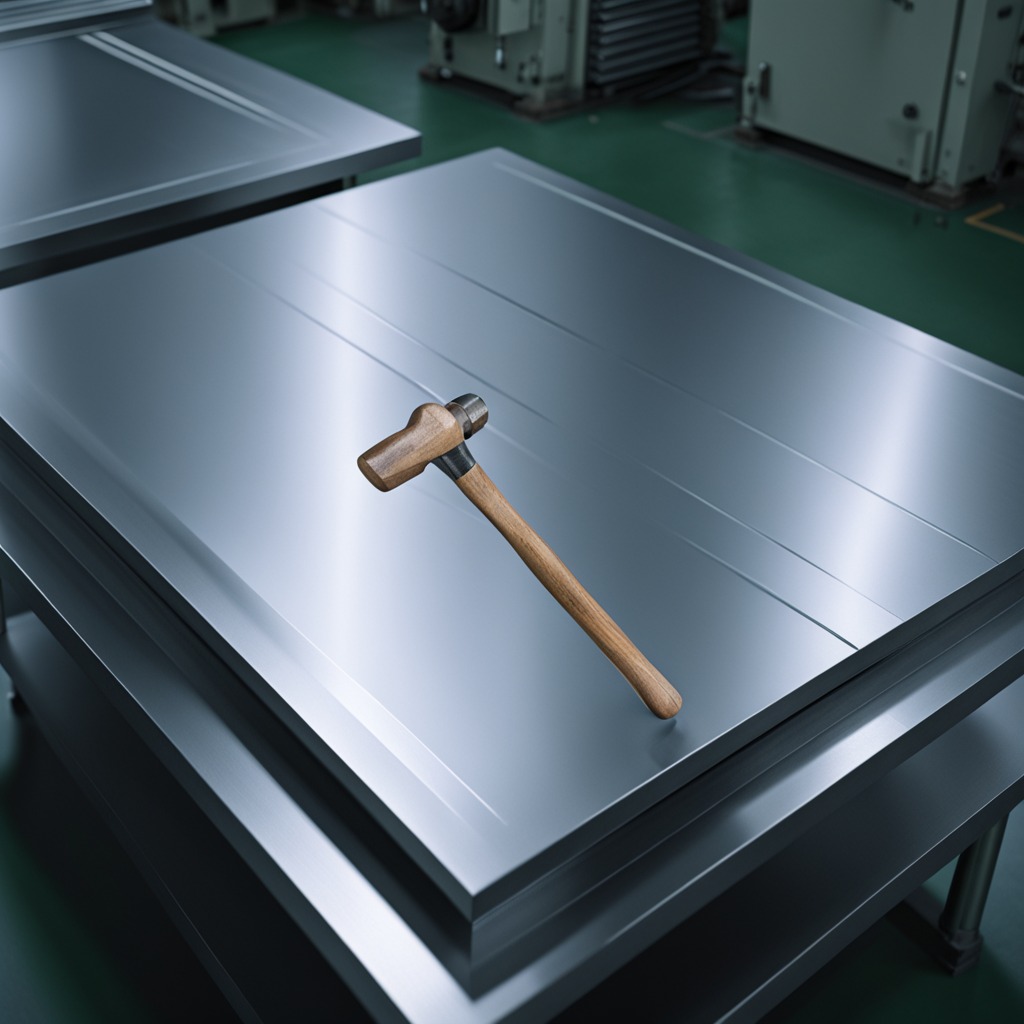
A hammer lies on the metal table in a machine shop under fluorescent lights.